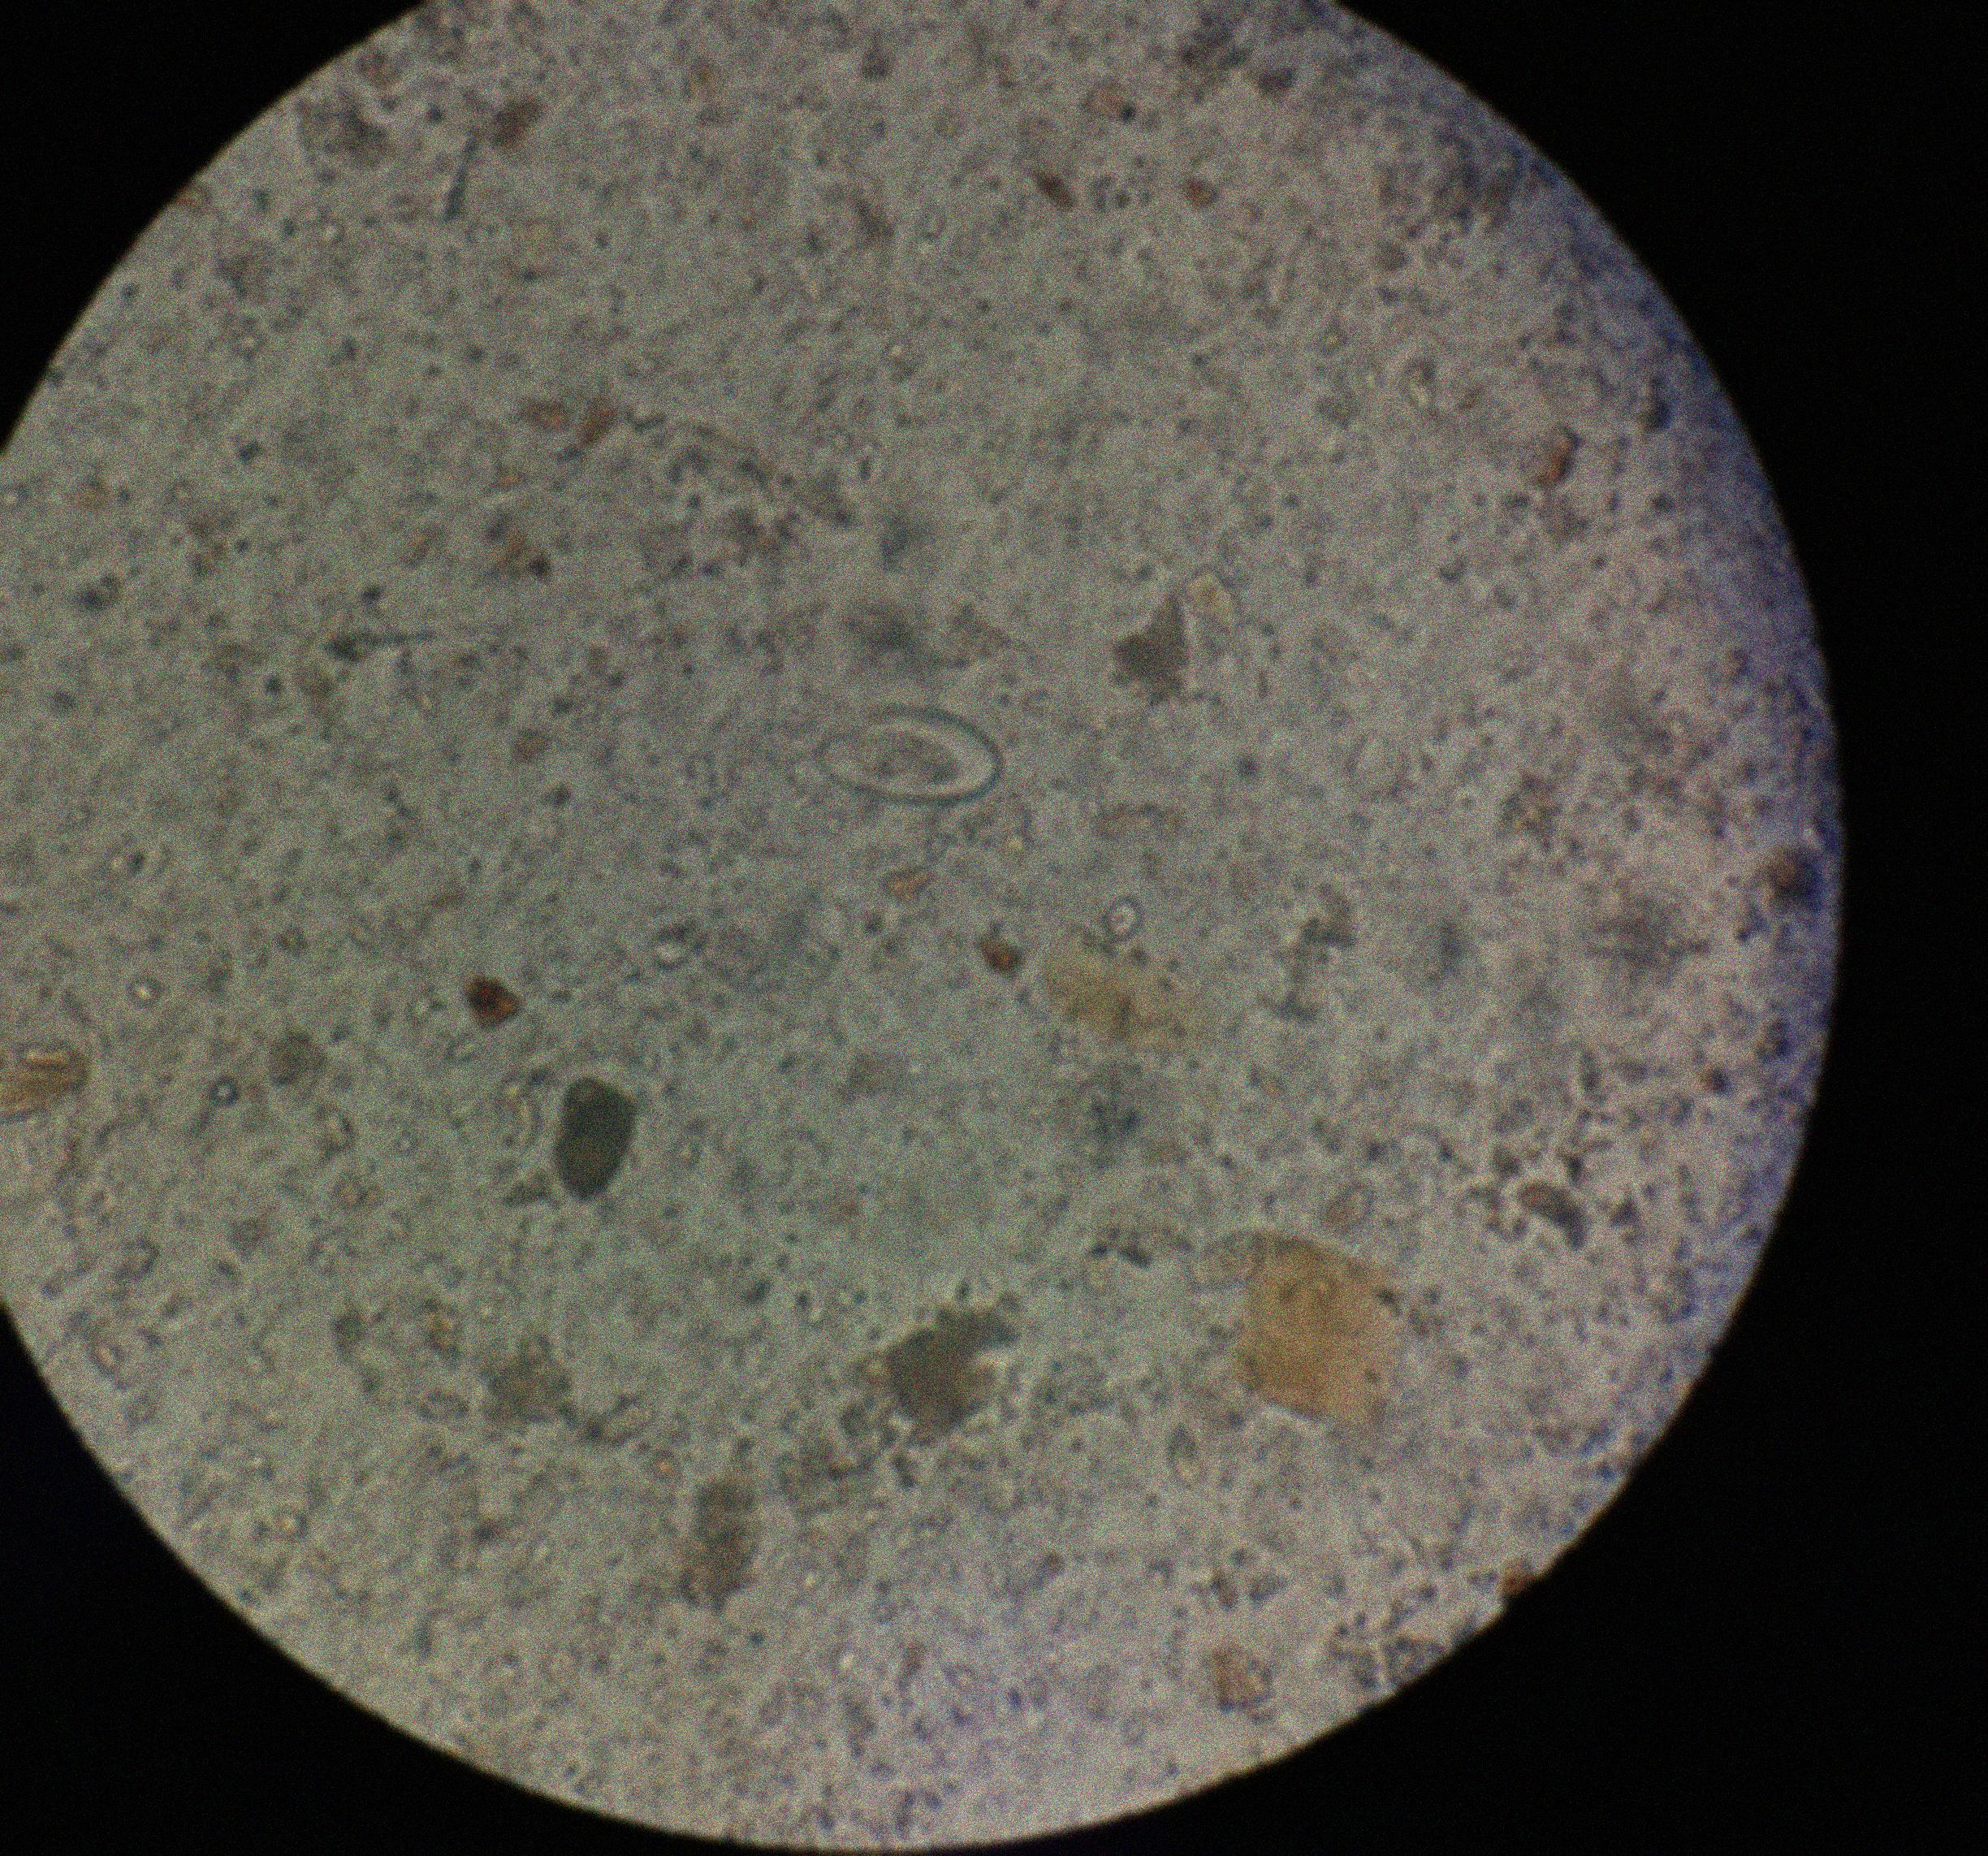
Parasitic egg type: Enterobius vermicularis